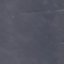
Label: SeaLake